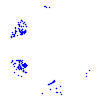
Particle: electron